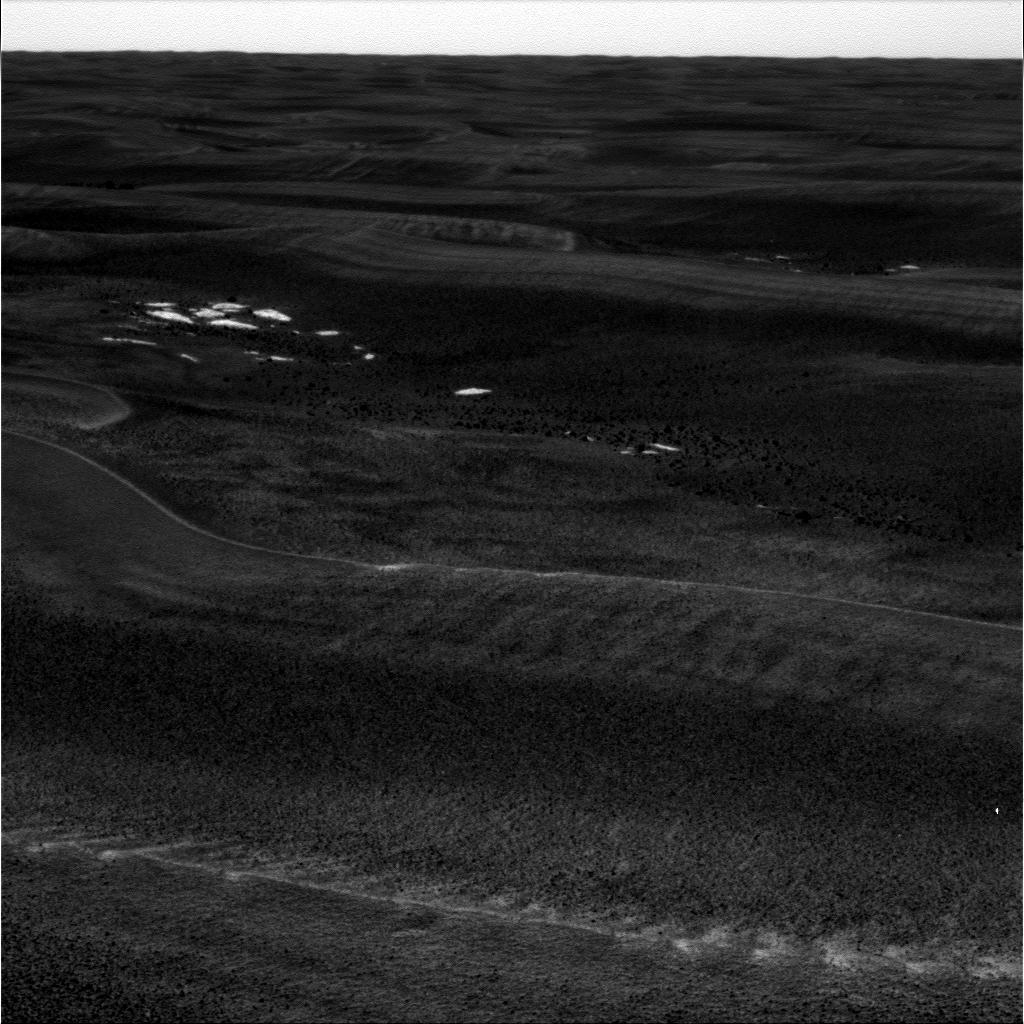
Terrain classes present: Bedrock, Gravel / Sand / Soil, Sky / Distant Mountains